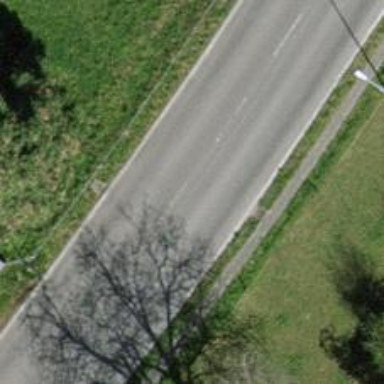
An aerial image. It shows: Primary highway.